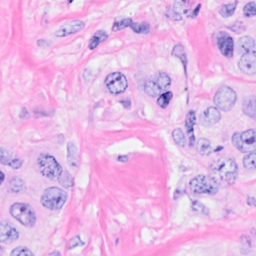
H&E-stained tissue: Breast